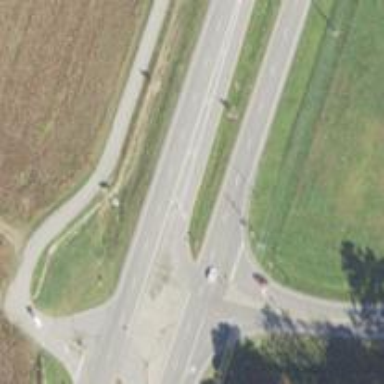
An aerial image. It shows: Asphalt trunk link road.